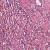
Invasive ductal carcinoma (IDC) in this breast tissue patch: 0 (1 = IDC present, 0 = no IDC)